Question: How can I Twitter Bootstrap 3's 'img-responsive' images, but allow them to have a set height so that a grid of photos will flow (unlike the below image)?
I've tried setting the image height attribute, and max-height attribute, but it seems to ignore those unless I set it's height with '!important', but then they look bad and not really in a grid because they take up so little horizontal space.
I've tried a few tricks related to putting them as background images of divs, and 'overflow:hidden', but everything I've tried 1) doesn't work, and 2) seems hacky 3) looks messed up. (tried going through <URL>
The images are slightly bigger than the area they fill, as I want them to be able to show bigger on large monitors, so even if I did get the background image thing to work, it would be showing a zoomed-in version of the image, since the background doesn't know to scale-down to fit.
This seems like it HAS to be a common occurrence - is there a somewhat simple way to handle it?

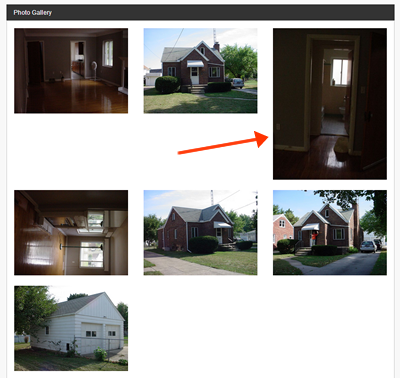
Answer: I'm not familiar with bootstrap, but I'm sure you could wrap each 'img' in a 'div.wrapper', and apply something like this to the divs:
'''
div.wrapper {
width: 33%;
height: 200px; /* or whatever... */
overflow: hidden;
float: left;
}
'''
Then to handle image scaling:
'''
.wrapper img {
max-width: 100%;
height: auto;
}
'''
EDIT - ALTERNATIVE METHOD
To achieve what you want I think the best way will be to use background images on an alternative element, with 'background-size: cover', instead of img tags.
HTML:
'''
<a href="path/to/full_size.jpg" class="image" style="background-image: url(path/to/image.jpg);">Link Text Here</a>
'''
Repeat for each of your images in the grid, instead of using 'img' tags.
CSS:
'''
.image {
display: block;
text-indent: -1000px; /* hide link text */
overflow: hidden;
background-size: cover;
width: 33%;
height: 200px;
float: left;
}
'''
Note that background size is not supported in IE versions 8 and below, if that matters to you.